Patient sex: M
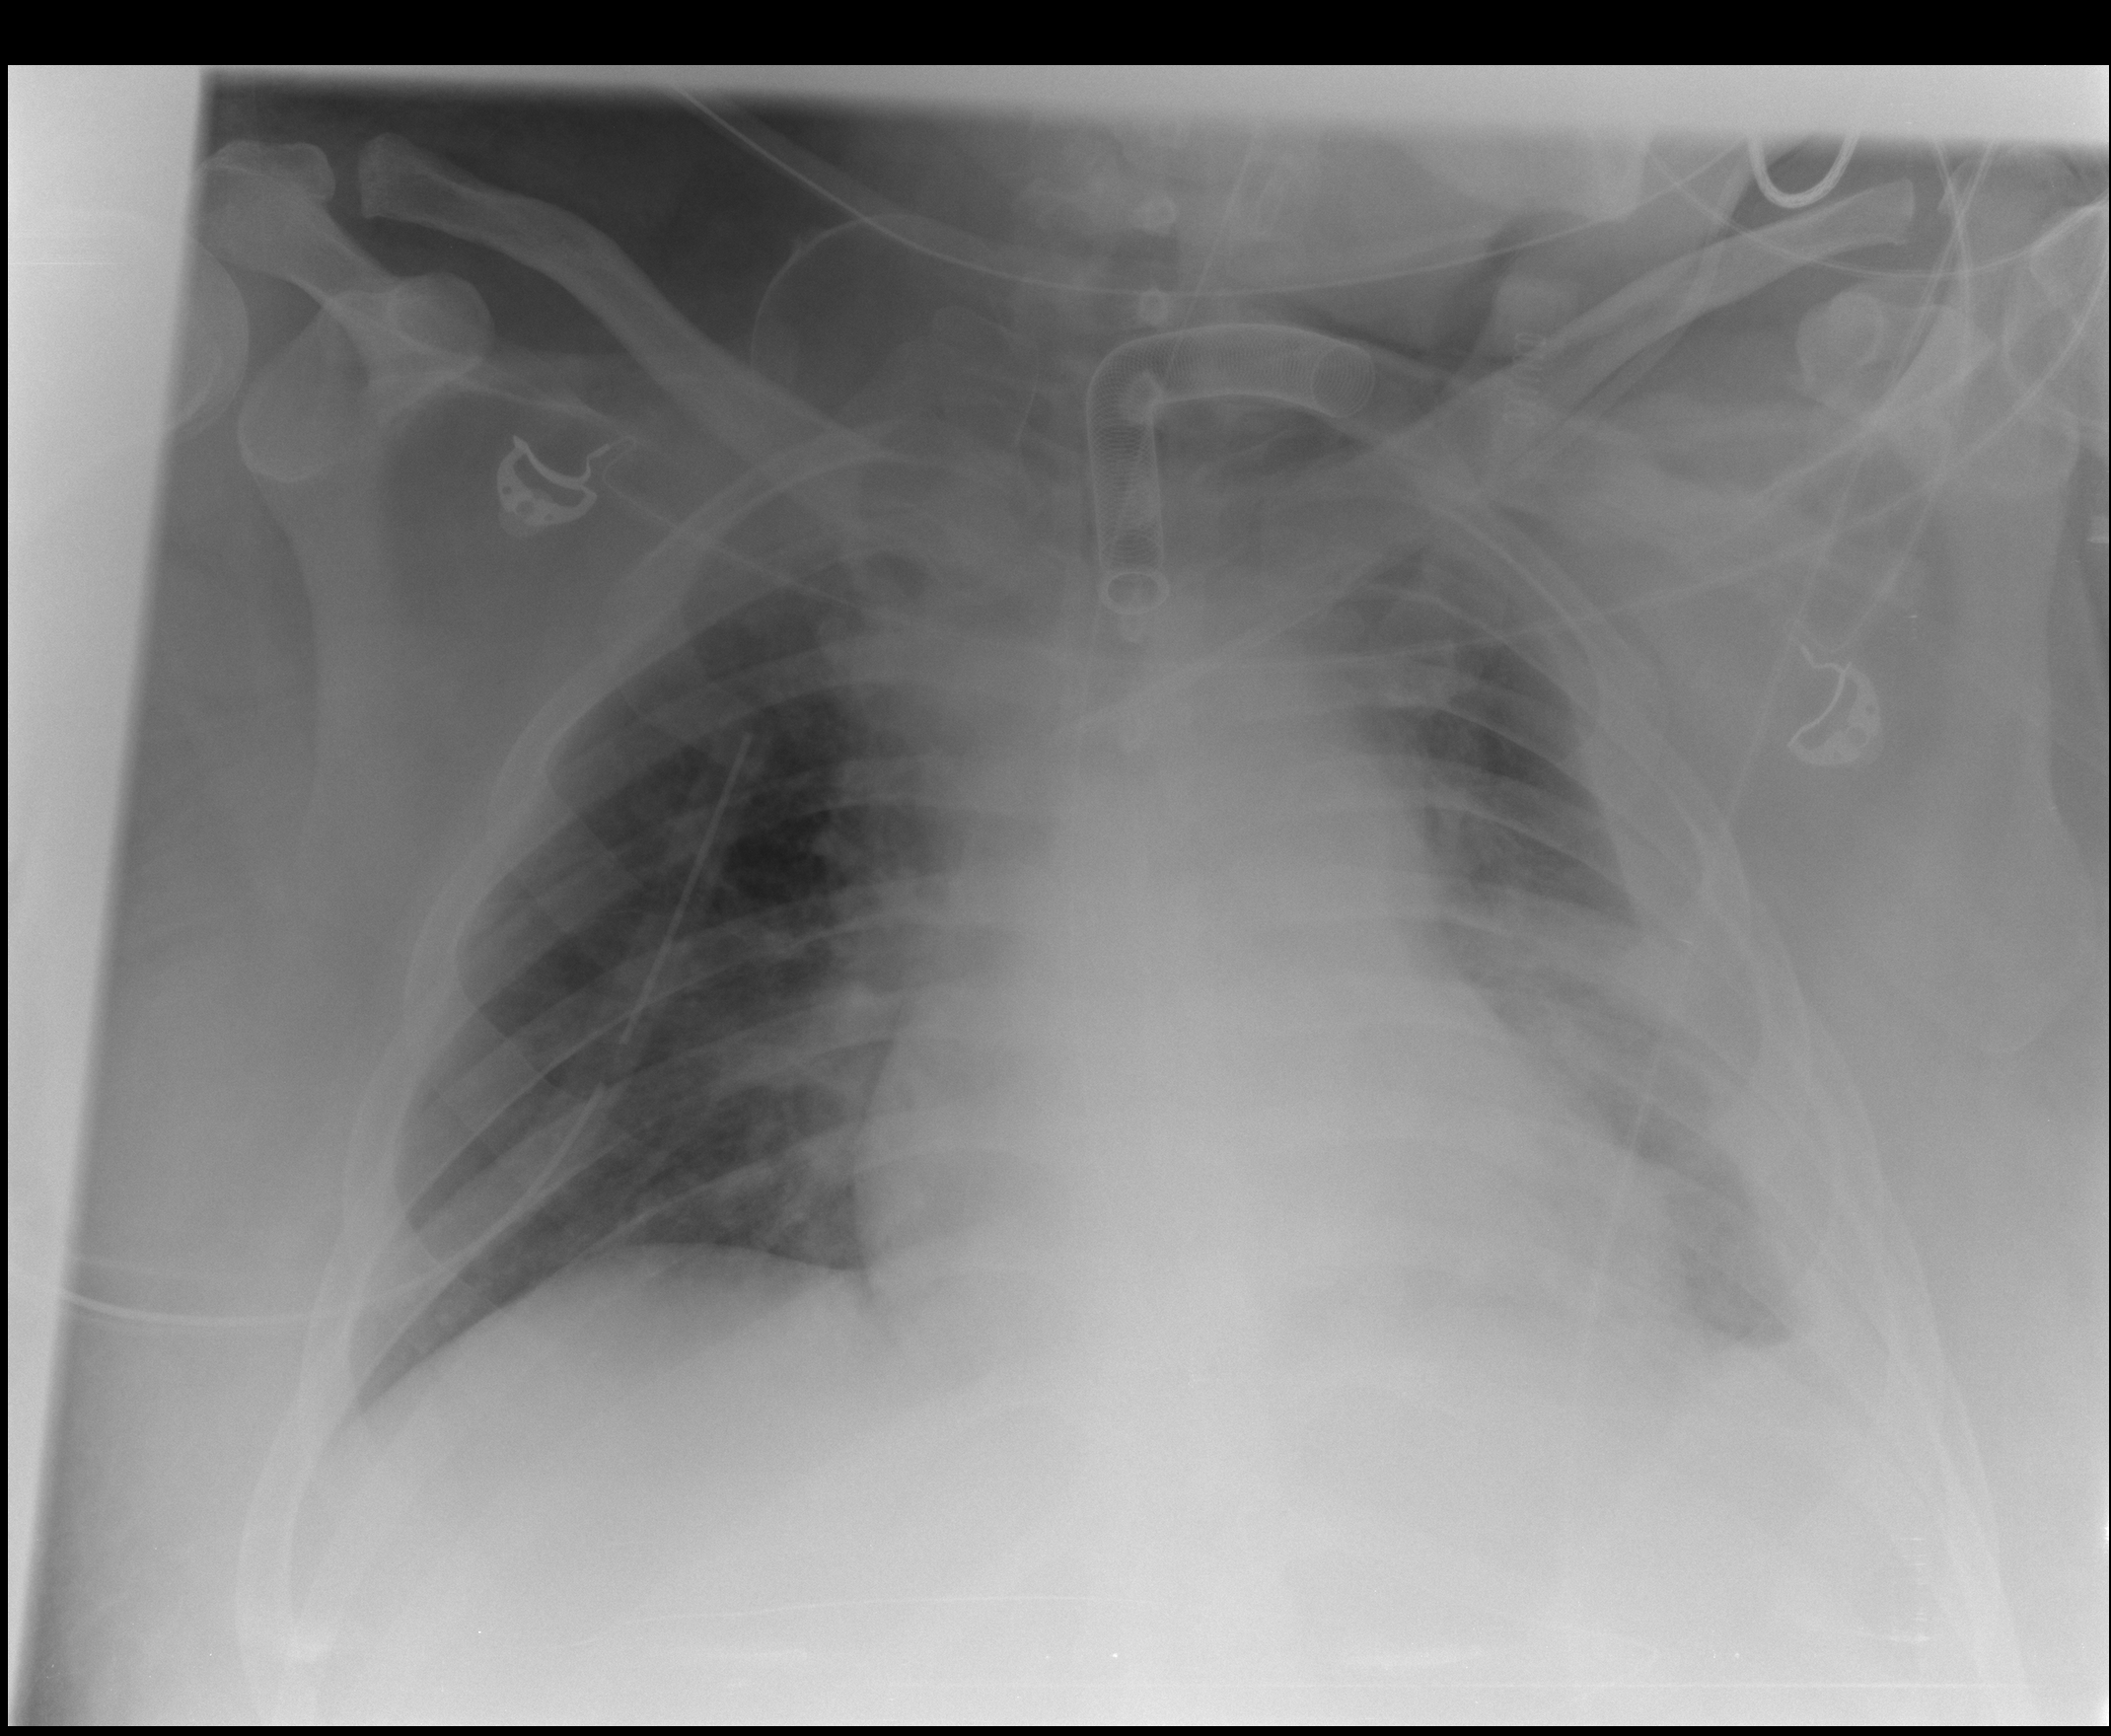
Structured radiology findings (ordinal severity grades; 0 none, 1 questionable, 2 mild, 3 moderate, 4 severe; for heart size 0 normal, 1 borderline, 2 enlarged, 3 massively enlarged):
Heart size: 0
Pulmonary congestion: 2
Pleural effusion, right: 2
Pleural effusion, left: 2
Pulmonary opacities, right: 1
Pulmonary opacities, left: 1
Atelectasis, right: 0
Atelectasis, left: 0